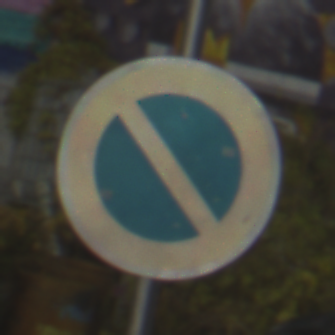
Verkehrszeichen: EingeschraenktesHalteverbot
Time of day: MorningAfternoon
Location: Outdoor (Urban)
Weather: PartlyCloudy
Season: NotSpecified
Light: Natural